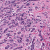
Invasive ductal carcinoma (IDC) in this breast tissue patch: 1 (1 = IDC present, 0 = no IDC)